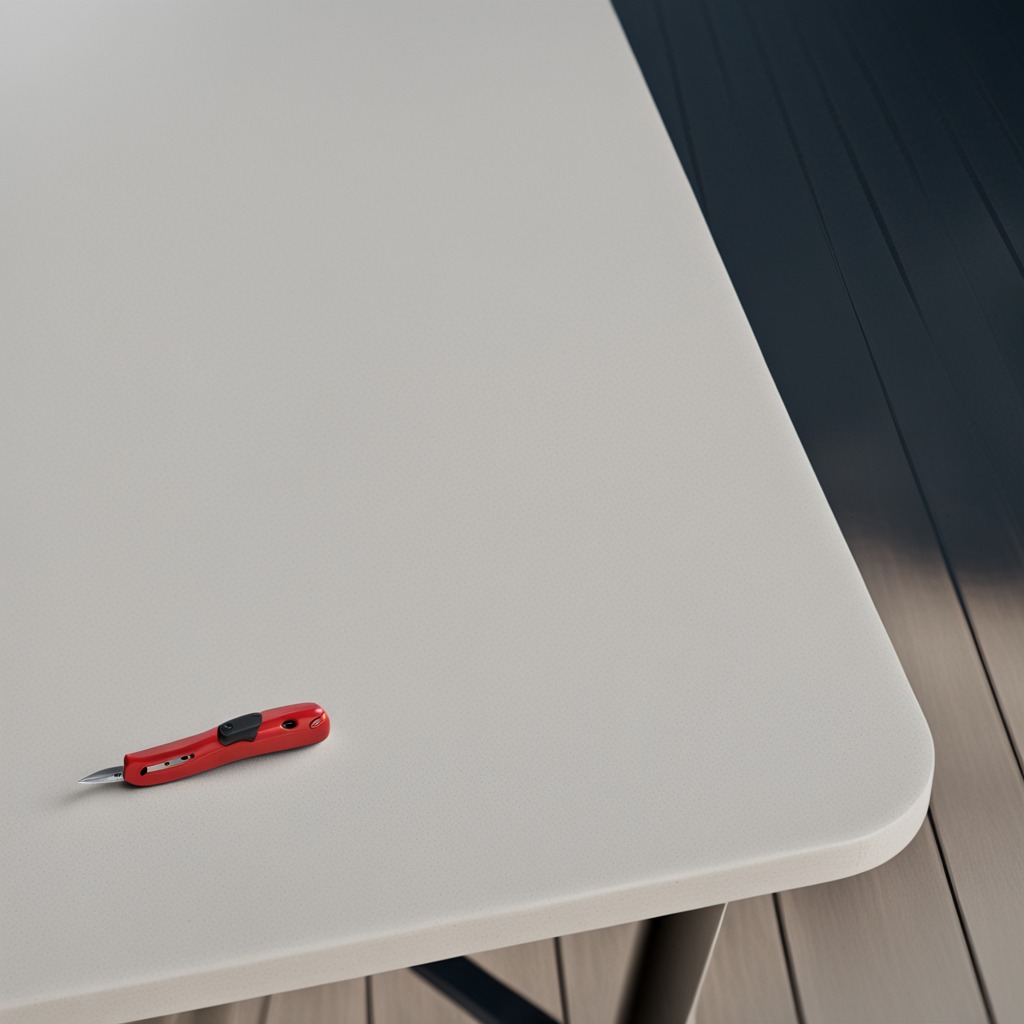
A utility knife is lying on the table.